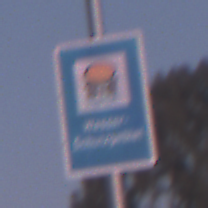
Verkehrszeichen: Wasserschutzgebiet
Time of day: SunriseSunset
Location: Outdoor (Nature)
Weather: Clear
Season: NotSpecified
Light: Natural